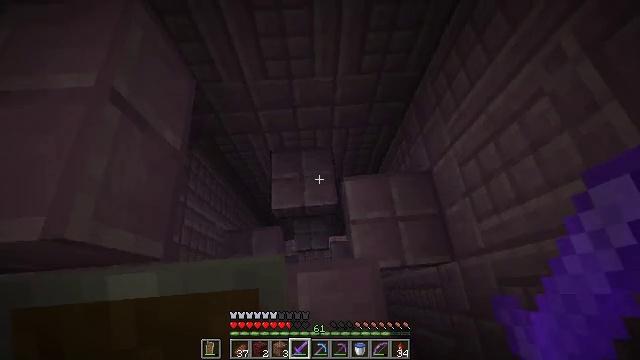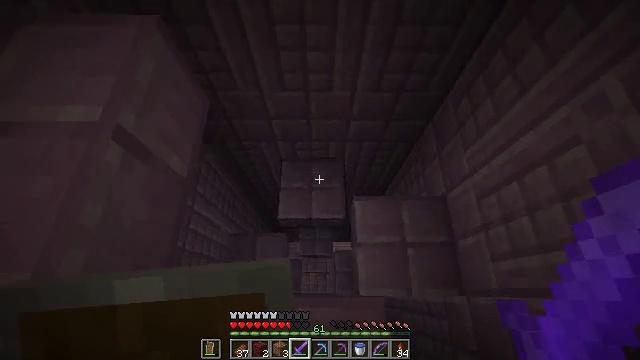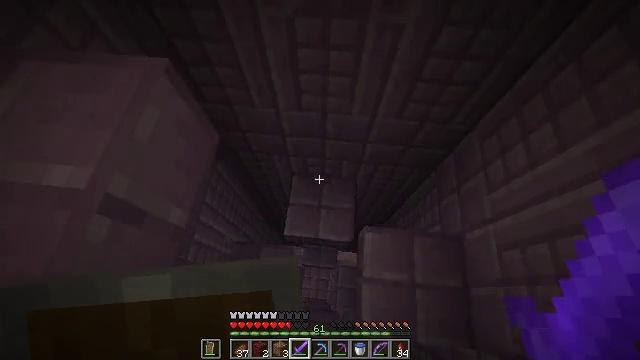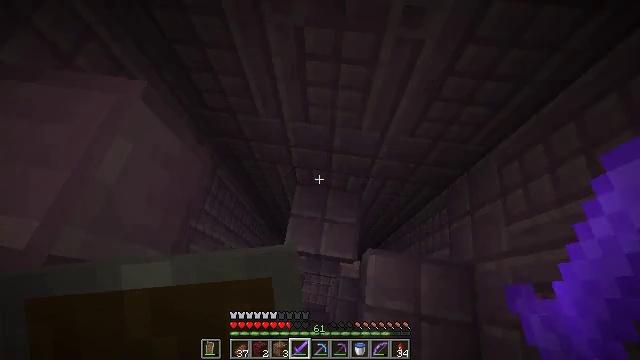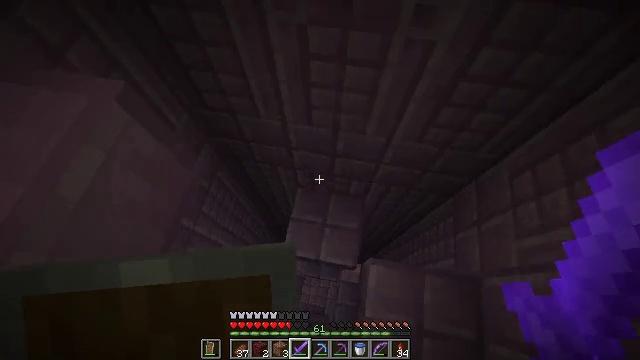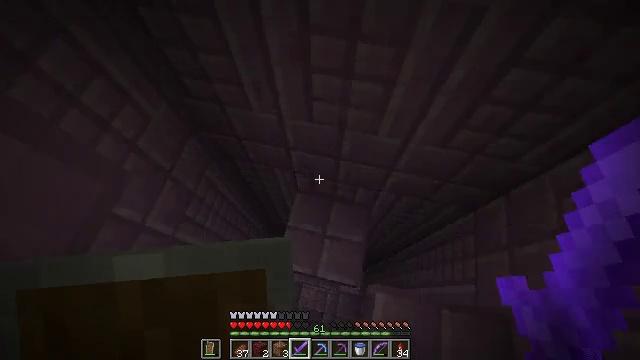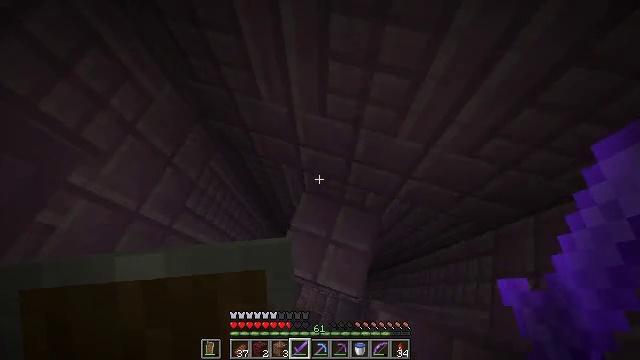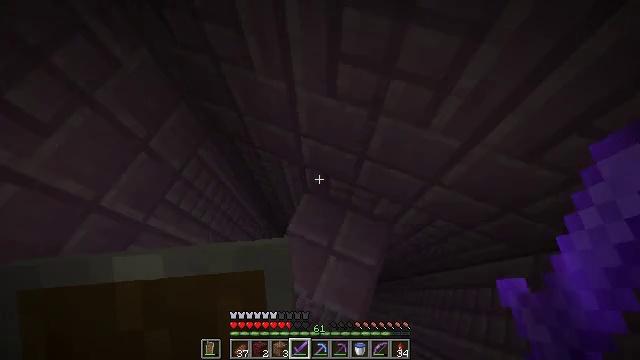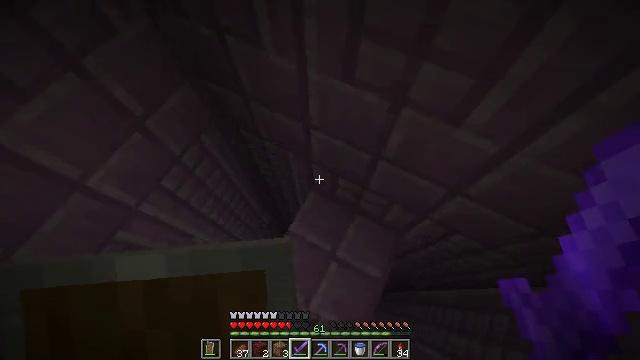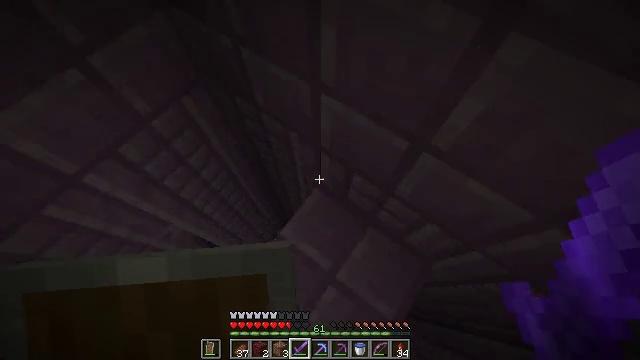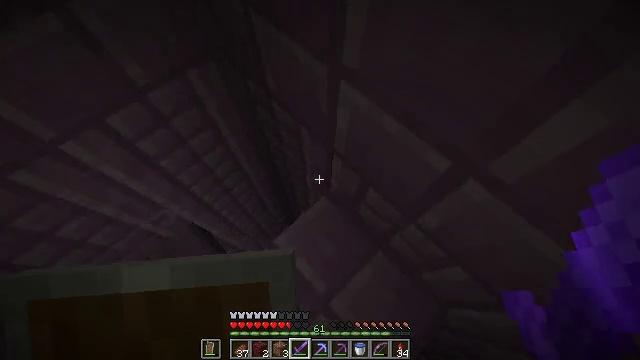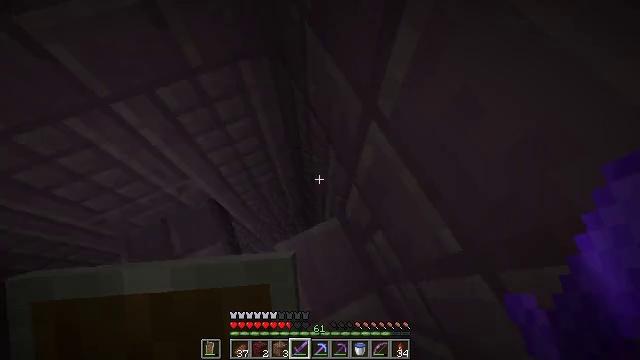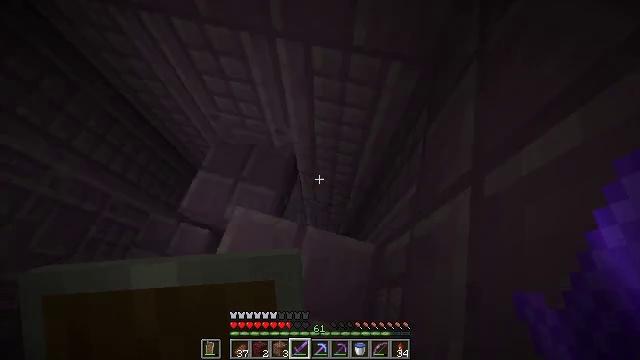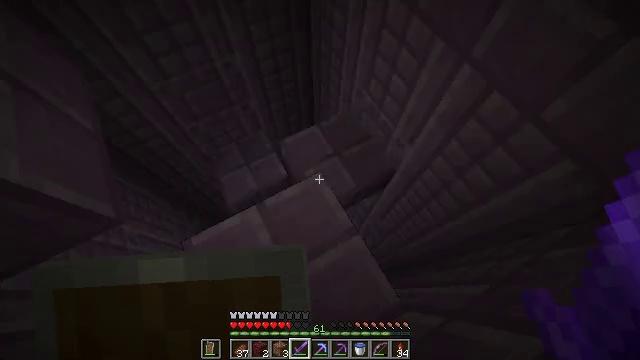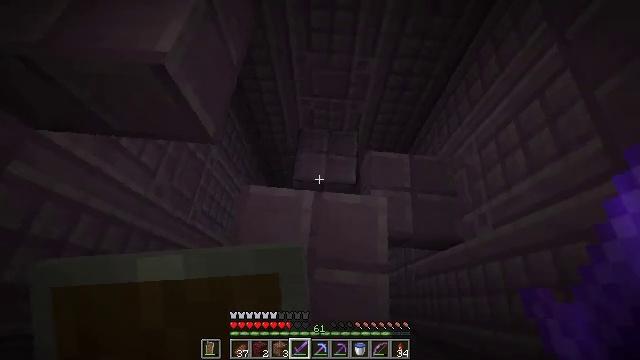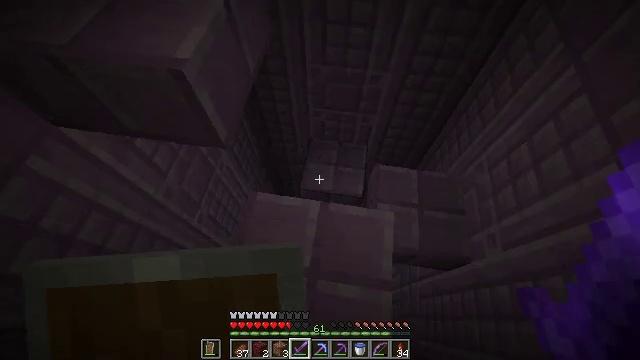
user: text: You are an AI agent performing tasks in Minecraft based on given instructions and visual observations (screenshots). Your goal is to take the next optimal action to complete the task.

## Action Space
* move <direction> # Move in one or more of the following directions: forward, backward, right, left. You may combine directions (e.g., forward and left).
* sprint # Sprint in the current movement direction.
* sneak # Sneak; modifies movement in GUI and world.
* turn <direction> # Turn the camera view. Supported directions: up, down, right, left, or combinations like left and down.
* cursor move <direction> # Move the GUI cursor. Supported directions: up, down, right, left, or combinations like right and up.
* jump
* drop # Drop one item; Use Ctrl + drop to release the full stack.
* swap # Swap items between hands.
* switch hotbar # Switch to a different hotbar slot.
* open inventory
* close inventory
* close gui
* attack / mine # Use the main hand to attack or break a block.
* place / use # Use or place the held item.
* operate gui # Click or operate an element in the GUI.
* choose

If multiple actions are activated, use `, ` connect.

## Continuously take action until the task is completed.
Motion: motion action
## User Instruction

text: Destroy the end rod to pick it up.
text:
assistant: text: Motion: move forward, turn left
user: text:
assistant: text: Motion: move forward, turn left
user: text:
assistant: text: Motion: move forward, turn left
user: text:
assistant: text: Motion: move forward, turn left
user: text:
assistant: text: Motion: move forward, turn left
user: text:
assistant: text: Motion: move forward, turn left
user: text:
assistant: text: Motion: move forward, turn left
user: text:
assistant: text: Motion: move forward, turn left
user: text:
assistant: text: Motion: move forward, turn left
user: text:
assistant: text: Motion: turn left
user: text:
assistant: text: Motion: turn left
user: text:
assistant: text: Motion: turn left
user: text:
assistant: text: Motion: turn left
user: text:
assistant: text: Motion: turn left and up
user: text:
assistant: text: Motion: turn left and up
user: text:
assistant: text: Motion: turn up
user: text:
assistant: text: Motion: no_op
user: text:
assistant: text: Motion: turn right and down
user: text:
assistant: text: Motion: turn left
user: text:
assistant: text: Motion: no_op
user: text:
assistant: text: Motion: move forward, turn right
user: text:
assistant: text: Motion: move forward, turn right
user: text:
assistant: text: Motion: move forward, turn right
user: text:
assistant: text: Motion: move forward, turn right
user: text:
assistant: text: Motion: move forward
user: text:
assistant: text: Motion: move forward
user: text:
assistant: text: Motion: move forward
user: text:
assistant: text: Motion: move forward
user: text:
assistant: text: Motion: move forward, turn left
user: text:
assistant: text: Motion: move forward, turn left